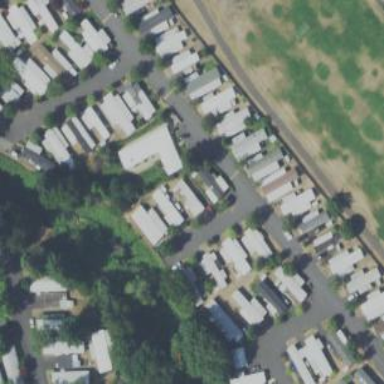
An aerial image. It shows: Residential area designated as trailer park.